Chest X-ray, AP view. Patient: 75 years old, sex M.
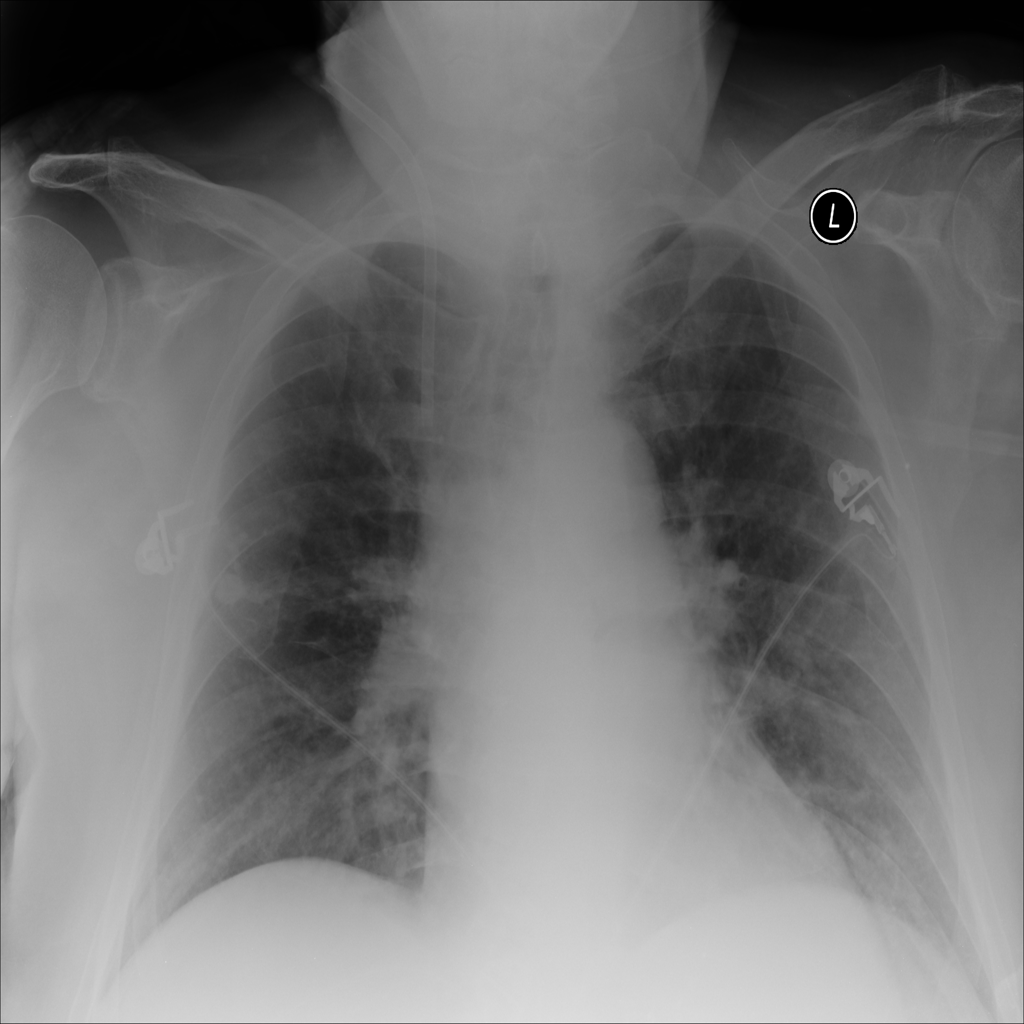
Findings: Infiltration